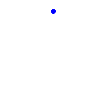
Particle: pion